Interaction volume radius: 5 \u00c5
Interaction volume height: 10 \u00c5
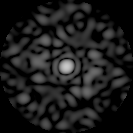
Disorder parameter: 0.744